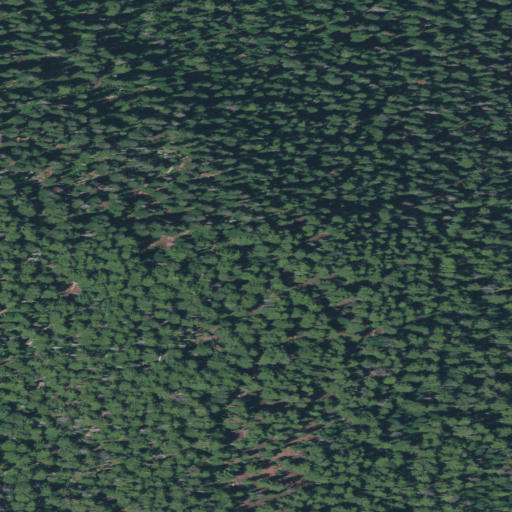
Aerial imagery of mountain in Oregon named Condon Butte containing only evergreen forest